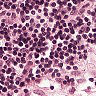
Metastatic tissue present: no